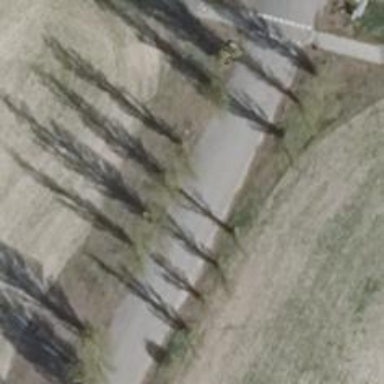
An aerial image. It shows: Row of deciduous broadleaved trees.